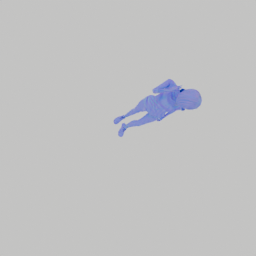
Label: people